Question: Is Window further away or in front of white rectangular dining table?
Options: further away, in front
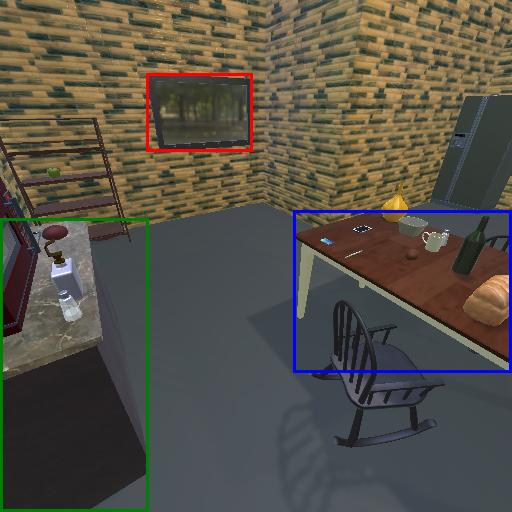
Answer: further away